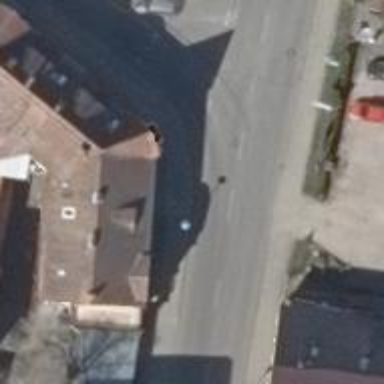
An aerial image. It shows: Clothing store.